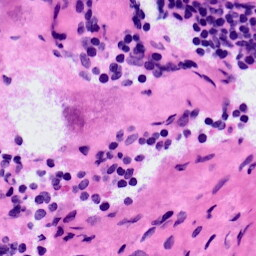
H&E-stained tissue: LymphNode